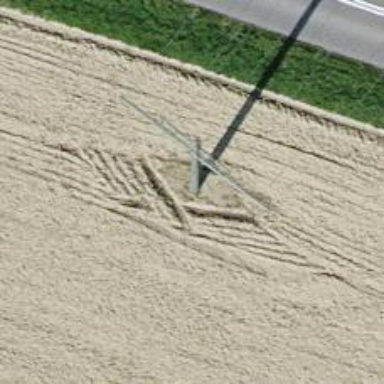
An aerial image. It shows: Power pole.